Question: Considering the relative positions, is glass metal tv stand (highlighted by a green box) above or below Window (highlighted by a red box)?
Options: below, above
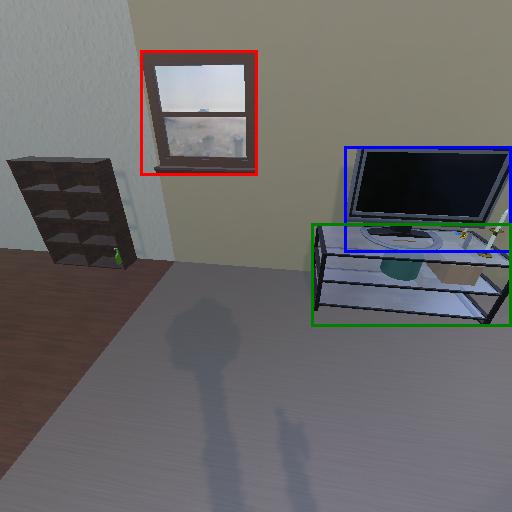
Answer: below